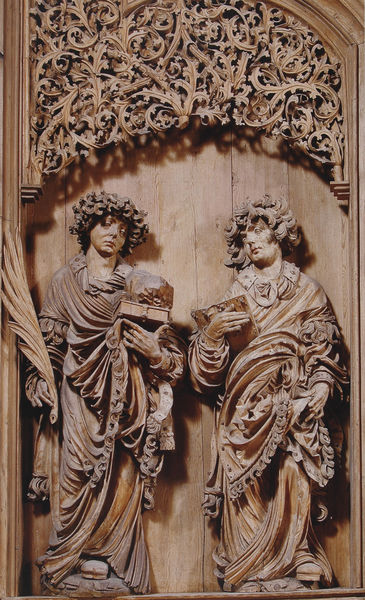
Titel: Hochaltar, linker Flügel
Künstler: Meister H. L.
Standort: Breisach
Institution: Münster St. Stephanus
Schlagwörter: feder, flügel, hand, kopf, schatten, frauen, menschen, braun, holz, männer, tür, blick, ornament, wand, bibel, falten, halten, kragen, rahmen, sockel, tragen, gelehrte, hände, vorhang, ast, kirche, gewand, haare, mantel, gewänder, saum, gotik, locken, ranken, skulptur, statue, relief, holzschnitt, bücher, bogen, zwei, lehrer, schuhe, figuren, gestühl, detail, zwei personen, floral, lesen, ornamente, verzierung, palme, palmwedel, bildhauerei, plastik, rüschen, fein, geneigt, foto, nische, geflecht, buch, zweig, altar, schnitzerei, verziert, jüngling, skulpturen, statuen, schreiben, medusa, umhänge, heilige, märtyrer, schreiber, gerafft, holt, jünger, arabesken, weise, geschnitzt, rassen, bursche, maßwerk, seitenflügel, skultpur, relif, martyrer, gesprenge, retabel, schnitzaltar, süddeutsch, geschenke, palmblatt, altarflügel, holzrelief, palmenzweig, schnitzalzar, zwei figuren, neumann, vogen, grasser, bibel#, kiof#, lienen, rimmerschmied